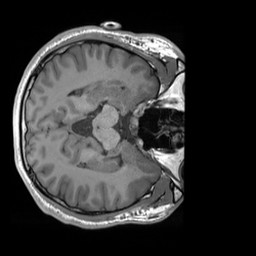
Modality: T1w
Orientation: axial
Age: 30
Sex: male
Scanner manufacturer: siemens
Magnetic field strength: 3 T
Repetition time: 1.8 s
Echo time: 0.00232 s